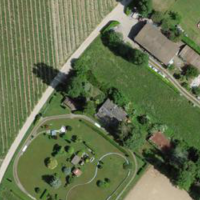
EUNIS habitat code: 25
Species observed at this site:
Senecio vulgaris